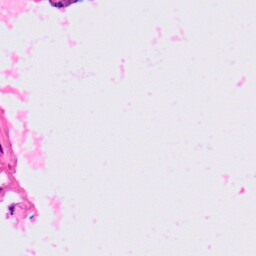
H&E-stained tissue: Lung